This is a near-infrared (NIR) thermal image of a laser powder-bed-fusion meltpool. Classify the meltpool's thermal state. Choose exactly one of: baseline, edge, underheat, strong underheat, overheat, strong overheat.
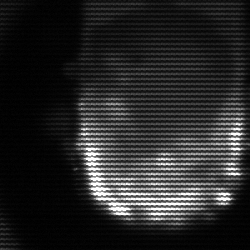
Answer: baseline